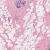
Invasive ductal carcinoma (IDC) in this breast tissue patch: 0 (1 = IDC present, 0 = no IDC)